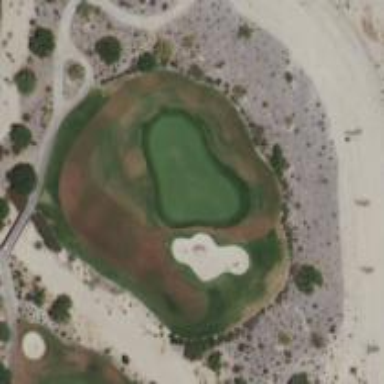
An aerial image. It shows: Golf hole.